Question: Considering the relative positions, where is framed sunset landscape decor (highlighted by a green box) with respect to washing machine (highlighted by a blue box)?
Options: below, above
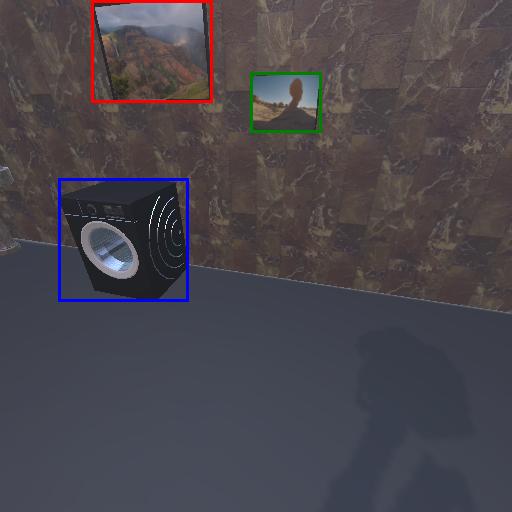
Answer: below